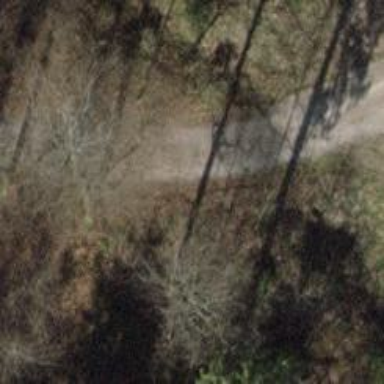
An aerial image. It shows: Gravel track with grade 2 tracktype.